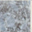
Piece: xx